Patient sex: M
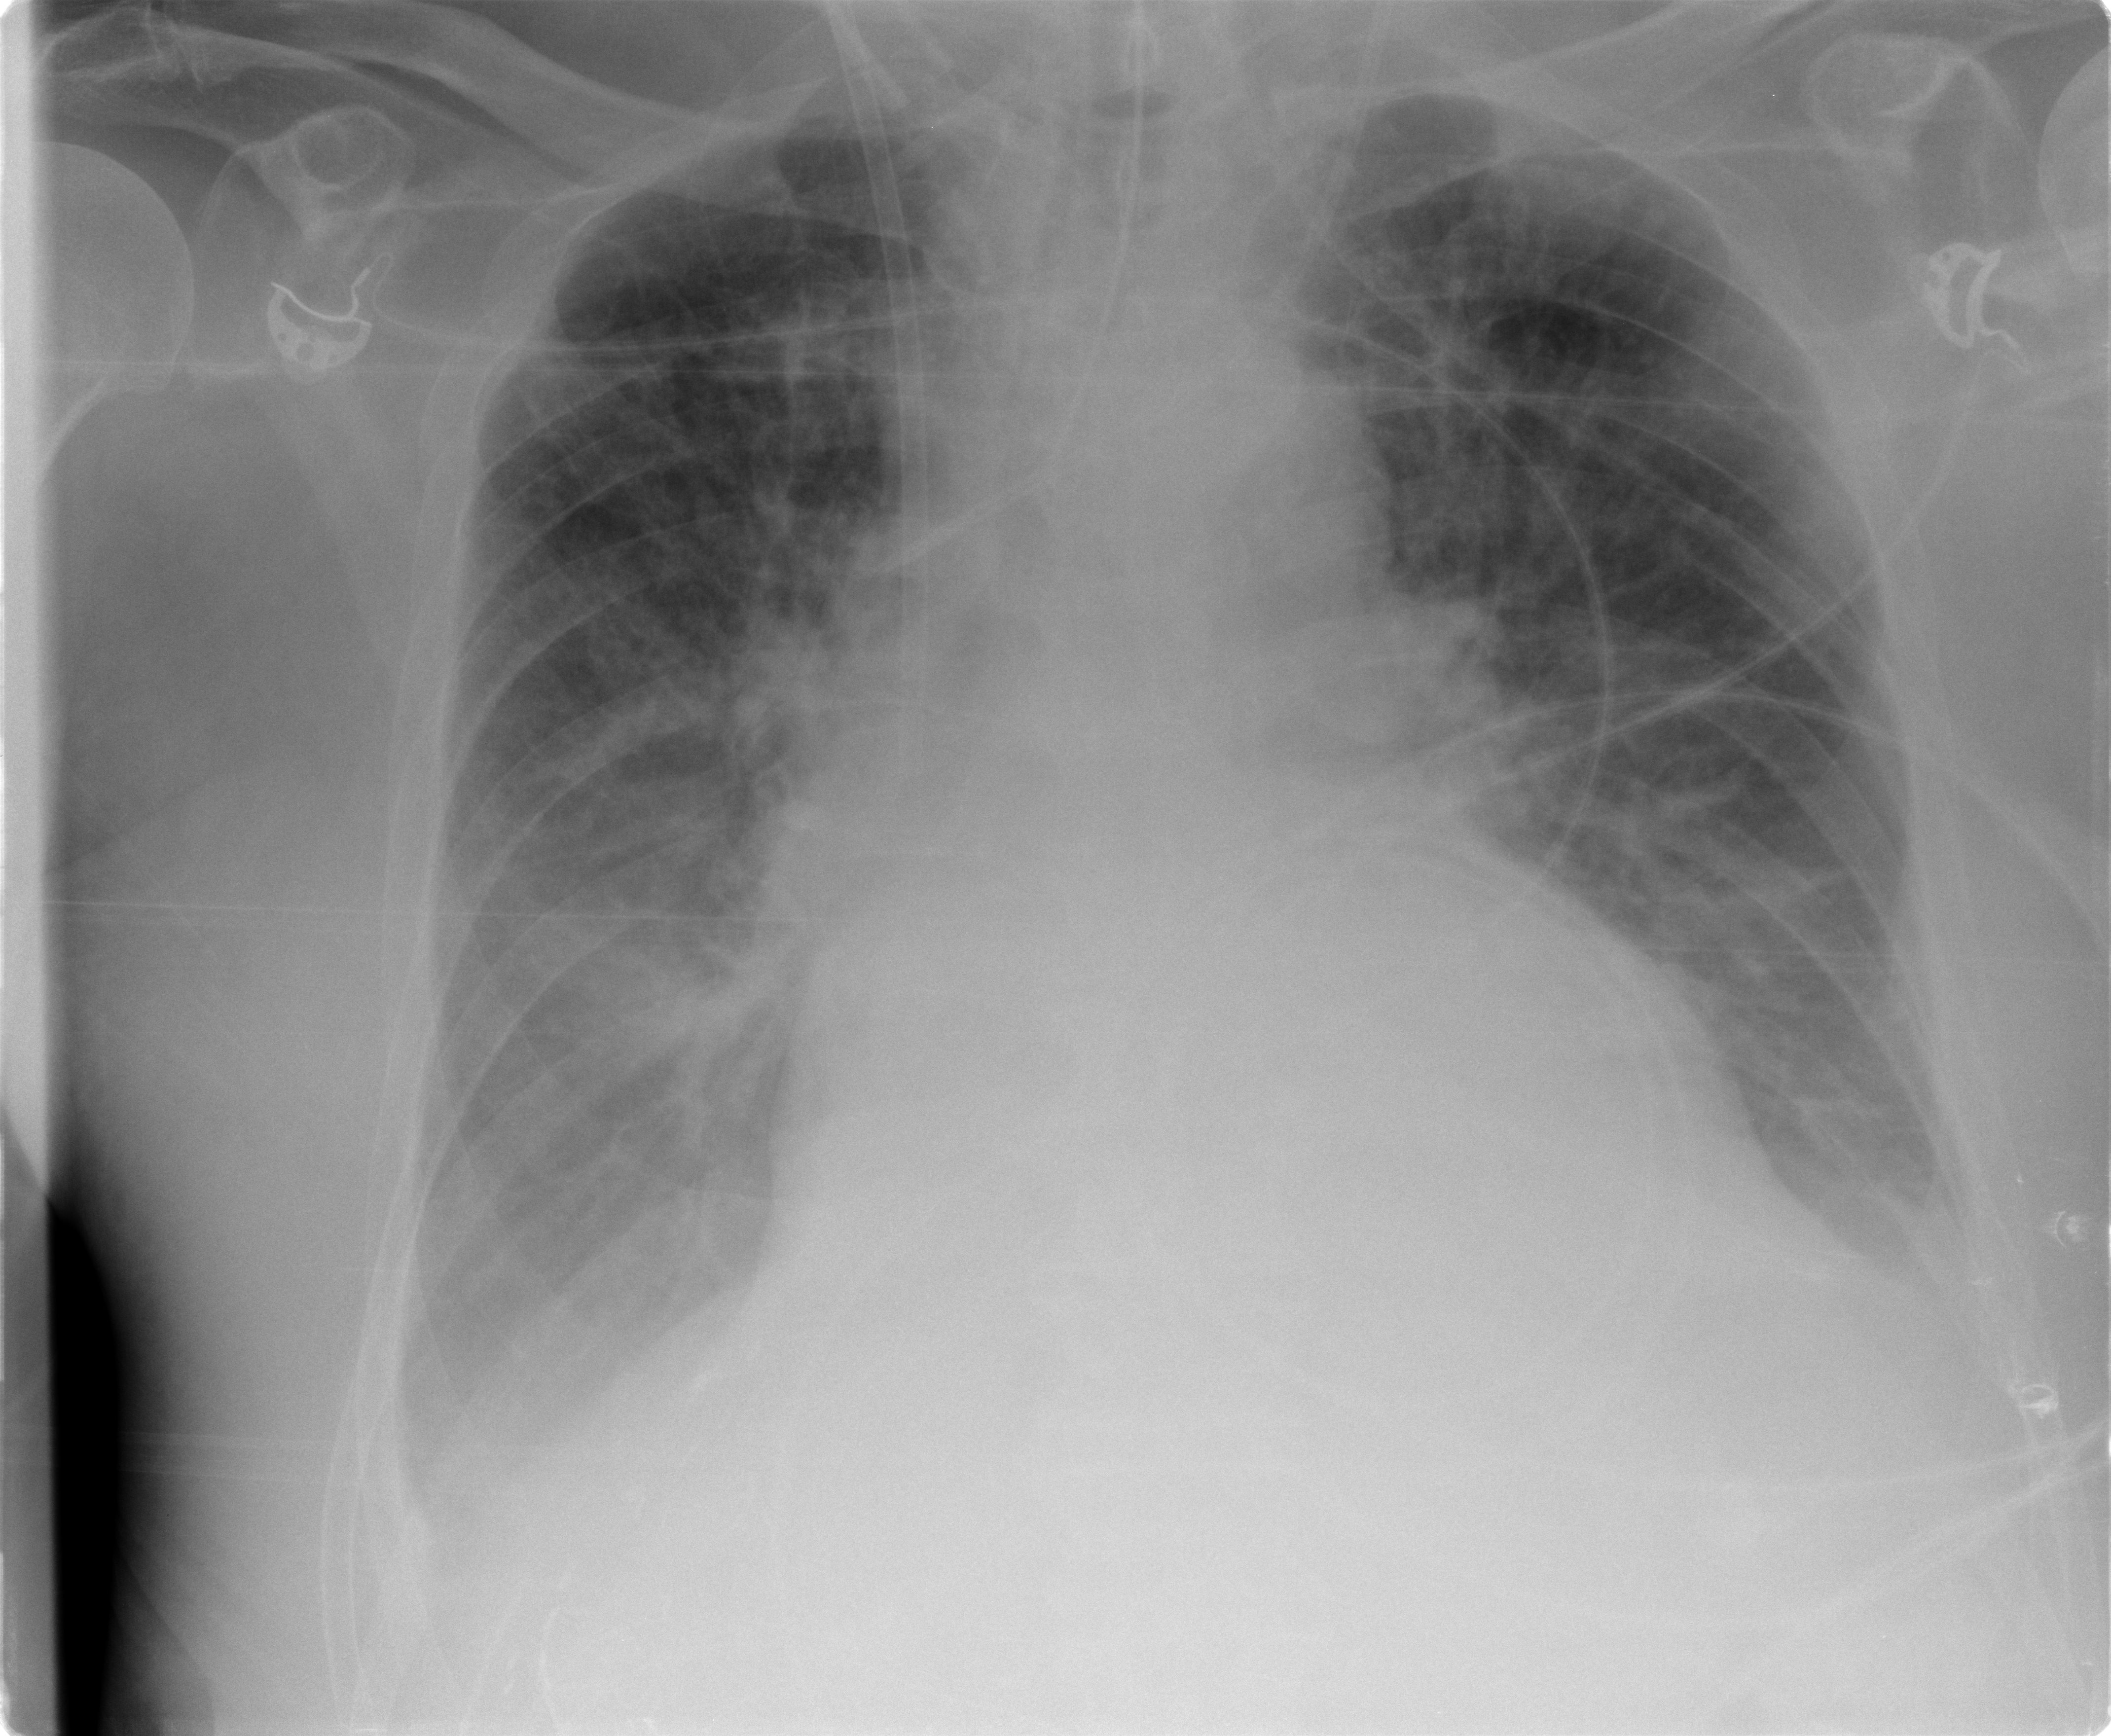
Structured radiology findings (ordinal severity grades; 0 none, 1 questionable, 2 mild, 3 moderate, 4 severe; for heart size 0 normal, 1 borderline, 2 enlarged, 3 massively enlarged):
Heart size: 2
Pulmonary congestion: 2
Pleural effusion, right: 2
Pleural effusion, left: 2
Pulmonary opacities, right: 0
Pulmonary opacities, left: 0
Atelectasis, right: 2
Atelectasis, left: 2